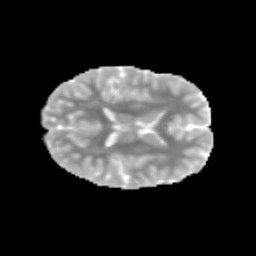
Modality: MD
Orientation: axial
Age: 10
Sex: male
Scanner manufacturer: siemens
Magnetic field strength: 3 T
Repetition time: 3.8 s
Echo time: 0.07 s